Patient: sex F, age 75
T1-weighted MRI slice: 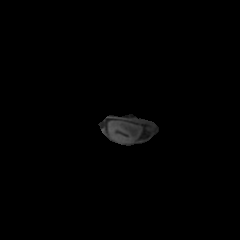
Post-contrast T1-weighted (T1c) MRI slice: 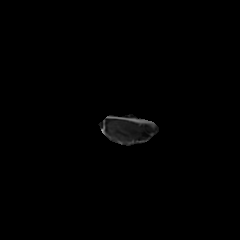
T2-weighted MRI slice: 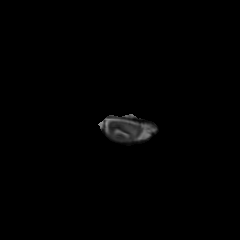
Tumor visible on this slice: yes
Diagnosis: Glioblastoma, IDH-wildtype
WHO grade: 4